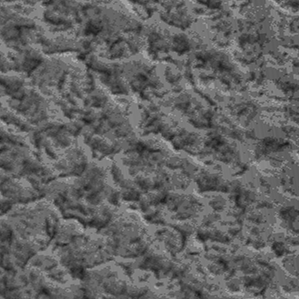
Label: frost